Question: I was assigned an interesting task and it seems like a nice entry point to this wonderful community, so here I am, hello.
What I am required to do is to create "crop-like" (so they said, not-exact for me, but whatever) effect around headings, basically a CSS class '.croplike-effect' which will make those heading look roughly like this:

It is just a mockup photo, but I am sure you get the idea.
I messed around with ':before' and ':after' CSS elements, some borders and 'transform: rotate' but with nothing worth sharing here, really. I am stuck.
'''
.croplike-effect {
border: 2px solid #C6C6C6;
color: #5E5E67;
background: #F2F2F2;
padding: 20px;
font-size: 26px;
display: inline-block;
}
'''
'''
<h1 class="croplike-effect">My heading</h1>
'''
Ideally, it will not require additional elements in the HTML markup, I hope it is doable.
Thank you :).
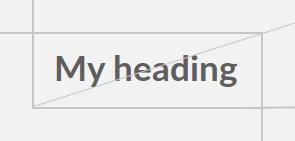
Answer: Here is an idea with only background:
'''
.croplike-effect {
color: #5E5E67;
padding: 30px;
font-size: 26px;
display: inline-block;
background:
linear-gradient(to bottom right,transparent calc(50% - 1px),#C6C6C6 calc(50% - 1px),#C6C6C6 calc(50% + 1px),transparent 0) 28px 0/ calc(148% - 54px) calc(133% - 54px) no-repeat,
linear-gradient(#C6C6C6,#C6C6C6) 25px calc(100% - 25px)/calc(100% - 26px) 2px no-repeat,
linear-gradient(#C6C6C6,#C6C6C6) 0 25px/calc(100% - 26px) 2px no-repeat,
linear-gradient(#C6C6C6,#C6C6C6) calc(100% - 25px) 26px/2px calc(100% - 26px) no-repeat,
linear-gradient(#C6C6C6,#C6C6C6) 25px 0/2px calc(100% - 26px) no-repeat,
linear-gradient(#F2F2F2,#F2F2F2) center/calc(100% - 54px) calc(100% - 54px) no-repeat;
}
'''
'''
<h1 class="croplike-effect">My heading</h1>
<h1 class="croplike-effect">My other heading</h1>
<h1 class="croplike-effect">heading</h1>
'''